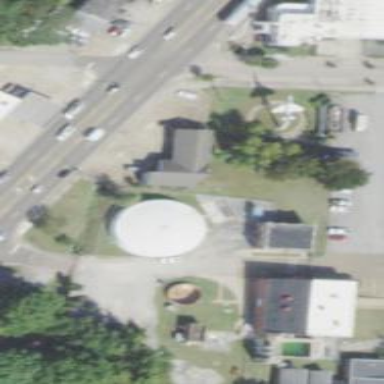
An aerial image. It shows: Water tower that is man-made.